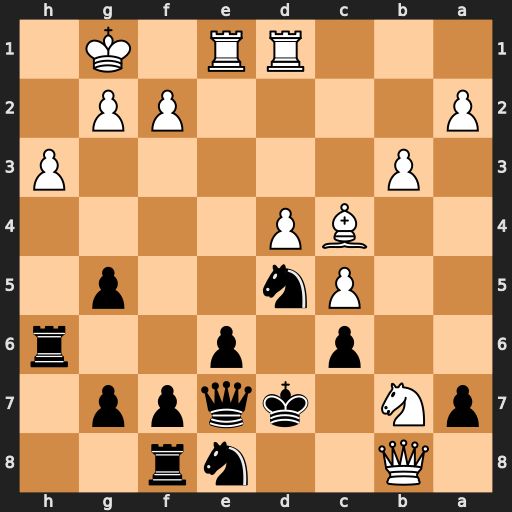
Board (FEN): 1Q2nr2/pN1kqpp1/2p1p2r/2Pn2p1/2BP4/1P5P/P4PP1/3RR1K1
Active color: b
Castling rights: -
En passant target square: -
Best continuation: Nec7 Qxa7 Ra8 Qxa8 Nxa8